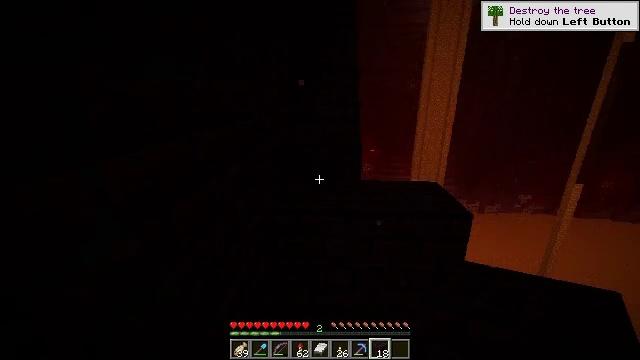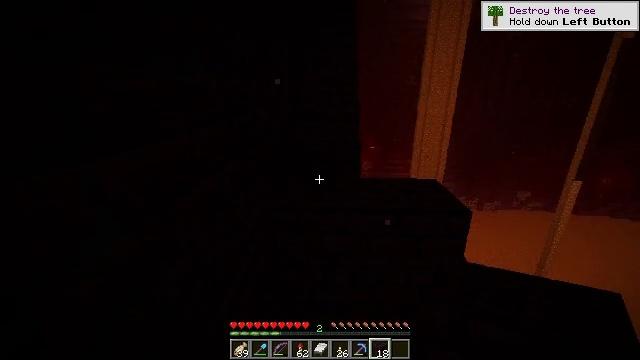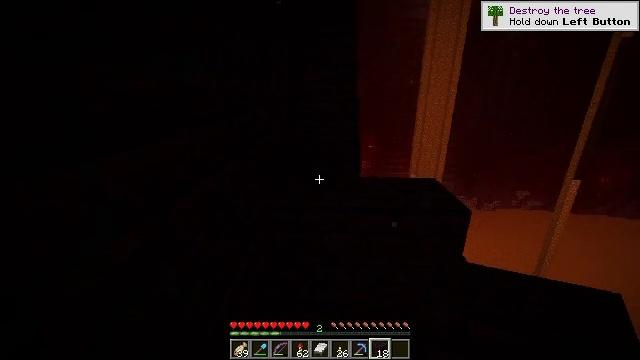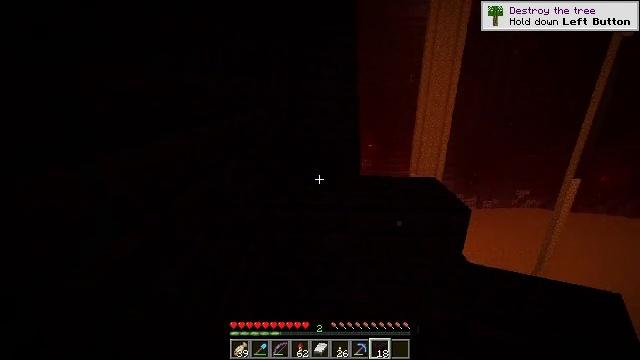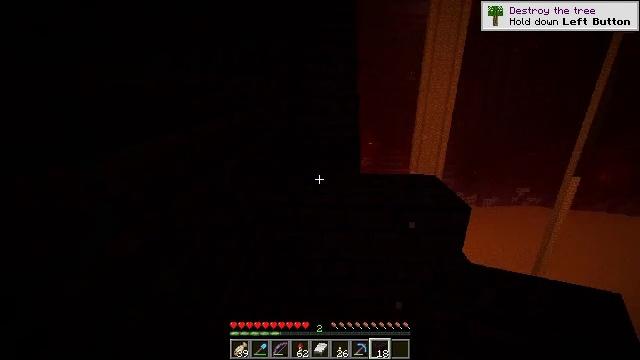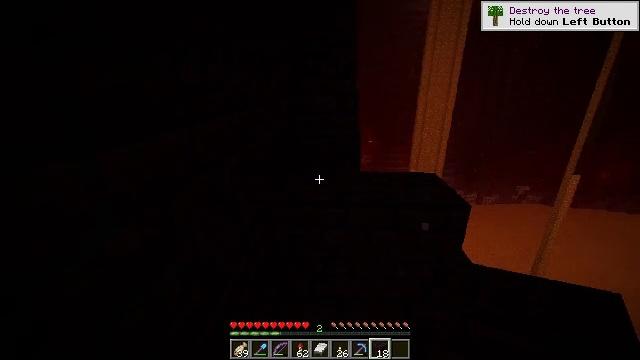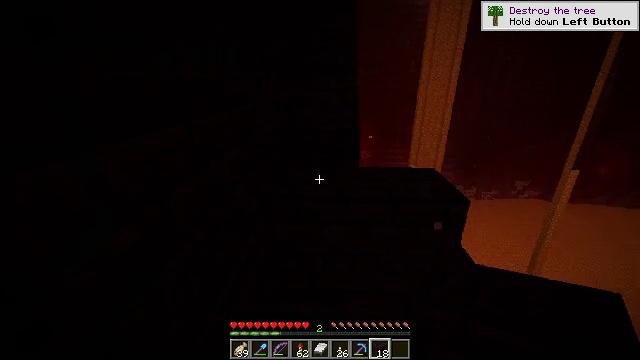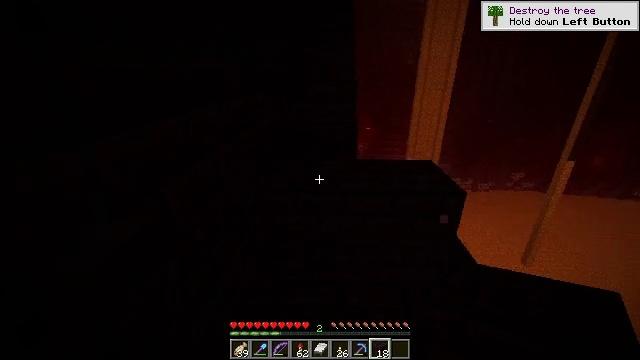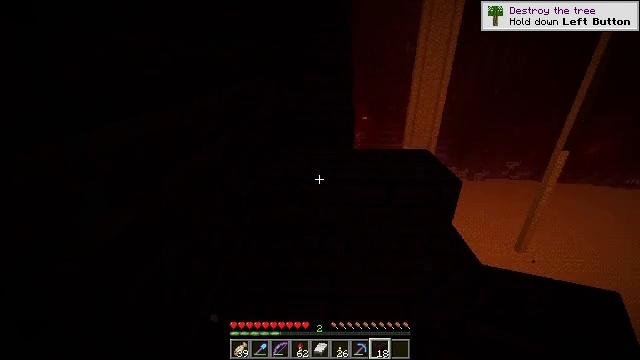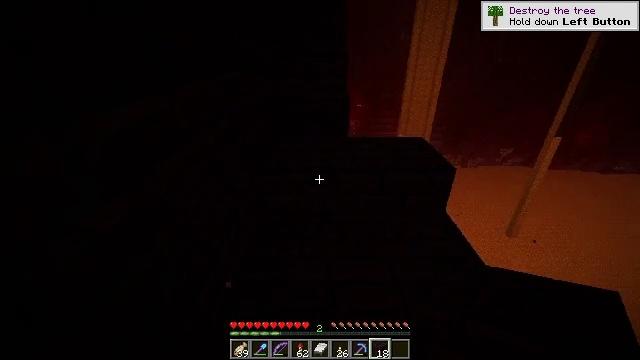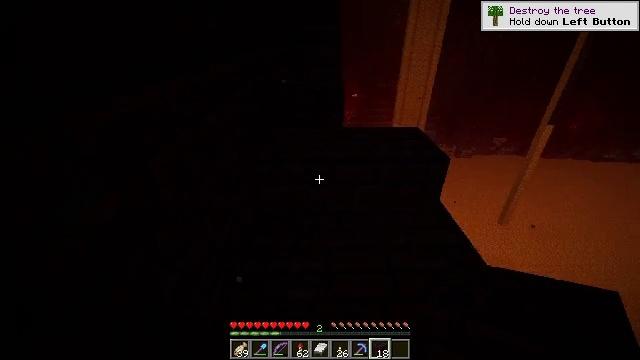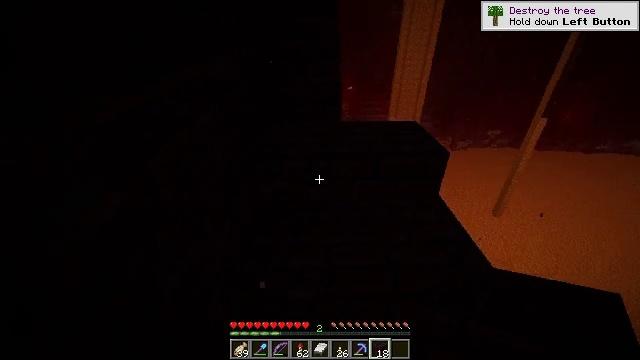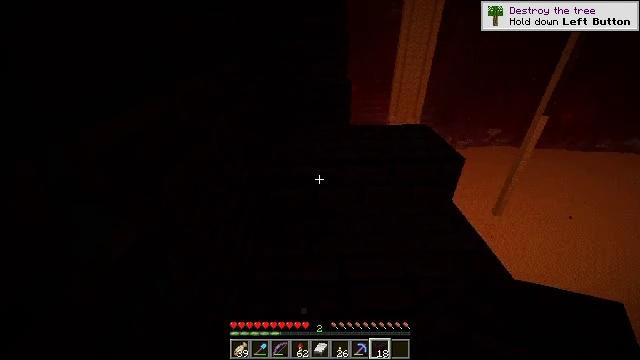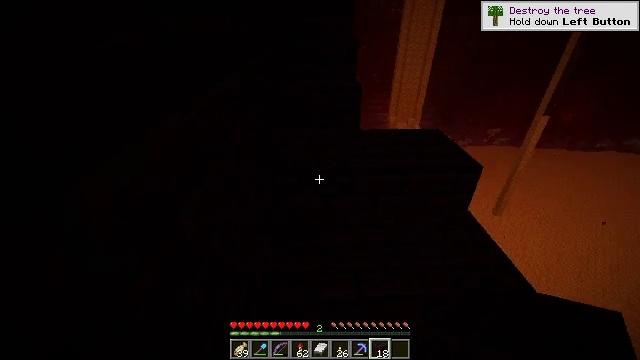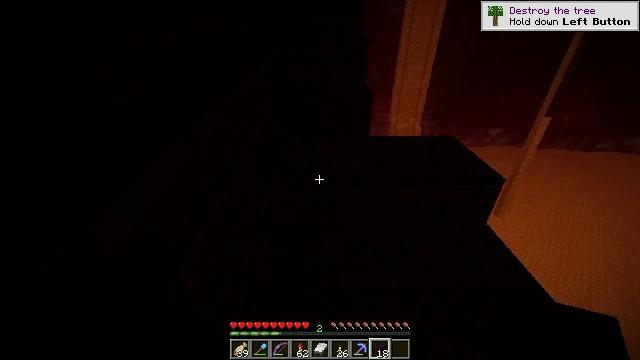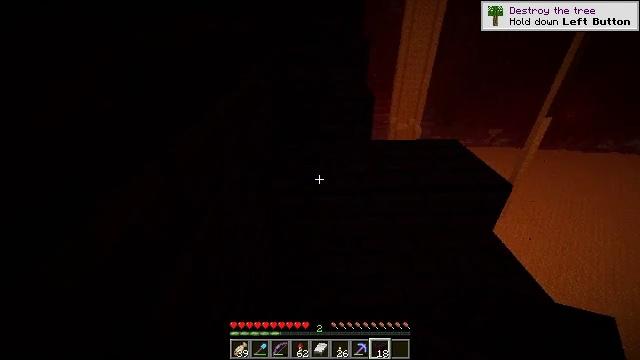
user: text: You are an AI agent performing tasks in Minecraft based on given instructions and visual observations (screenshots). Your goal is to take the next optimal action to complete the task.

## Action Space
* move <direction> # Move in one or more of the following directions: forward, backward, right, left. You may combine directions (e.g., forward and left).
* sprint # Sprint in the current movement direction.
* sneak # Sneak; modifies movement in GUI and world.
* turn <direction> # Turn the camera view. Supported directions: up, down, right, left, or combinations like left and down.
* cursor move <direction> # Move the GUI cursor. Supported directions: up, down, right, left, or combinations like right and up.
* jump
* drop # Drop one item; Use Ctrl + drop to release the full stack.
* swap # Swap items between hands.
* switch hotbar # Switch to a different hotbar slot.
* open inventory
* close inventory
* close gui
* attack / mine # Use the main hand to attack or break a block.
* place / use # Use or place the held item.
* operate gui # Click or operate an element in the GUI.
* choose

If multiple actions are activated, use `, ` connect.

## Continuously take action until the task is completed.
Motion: motion action
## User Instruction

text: Make a nether brick slab by crafting.
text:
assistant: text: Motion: no_op
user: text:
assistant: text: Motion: no_op
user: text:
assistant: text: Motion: no_op
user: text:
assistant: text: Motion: no_op
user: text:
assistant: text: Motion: no_op
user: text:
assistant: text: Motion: turn down
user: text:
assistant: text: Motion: turn down
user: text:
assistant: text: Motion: turn down
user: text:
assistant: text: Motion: turn right and down
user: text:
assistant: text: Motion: turn right and down
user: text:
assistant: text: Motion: move forward and move left, turn right and down
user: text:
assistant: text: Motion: move forward and move left
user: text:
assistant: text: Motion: move forward and move left
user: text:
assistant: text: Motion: move forward and move left
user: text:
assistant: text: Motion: move forward and move left
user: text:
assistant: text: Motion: no_op
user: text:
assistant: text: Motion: no_op
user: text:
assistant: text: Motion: turn right and down
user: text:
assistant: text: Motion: turn right and down
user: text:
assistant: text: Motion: turn right and down
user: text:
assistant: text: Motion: turn right and down
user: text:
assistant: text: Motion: turn right and down
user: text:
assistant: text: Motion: turn right and down
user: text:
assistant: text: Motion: turn right and down
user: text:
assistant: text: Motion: turn right
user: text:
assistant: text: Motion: turn right and up
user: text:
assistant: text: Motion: turn right
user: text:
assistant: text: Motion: no_op
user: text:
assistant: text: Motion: no_op
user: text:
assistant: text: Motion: no_op